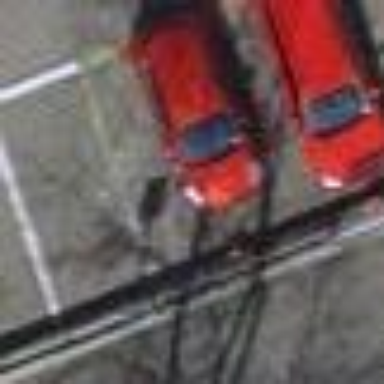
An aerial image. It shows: Car-sharing service available at this location.